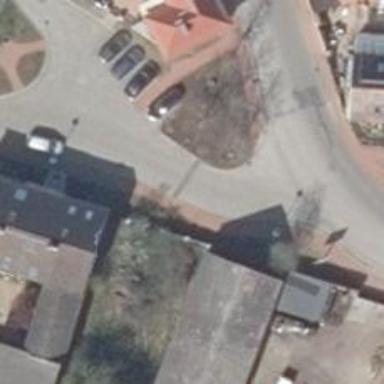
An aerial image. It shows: Residential road without sidewalk.